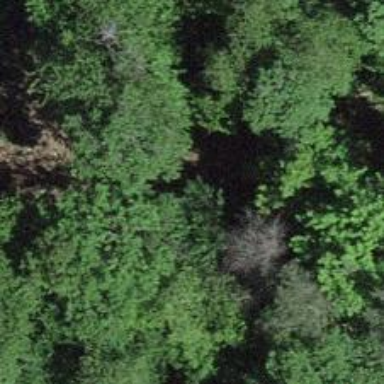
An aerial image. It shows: Natural monument featuring broadleaved deciduous tree.